Question: :
'''
<div>
<input type='file' name="active_board_data[pictures][]">
<input type='text' name="active_board_data[name][]">
<input type='text' name="active_board_data[description][]">
</div>
<div>
<input type='file' name="active_board_data[pictures][]">
<input type='text' name="active_board_data[name][]">
<input type='text' name="active_board_data[description][]">
</div>
<div>
<input type='file' name="active_board_data[pictures][]">
<input type='text' name="active_board_data[name][]">
<input type='text' name="active_board_data[description][]">
</div>
'''
After Submitting it 'var_dump($_POST['active_board_data']);' shows
'''
array (size=3)
'name_description_input' =>
array (size=3)
0 => string '' (length=0)
1 => string '<p>sdfv</p>' (length=11)
2 => string '' (length=0)
'relevant_details_description_input' =>
array (size=3)
0 => string '<p>dsrvsd</p>' (length=13)
1 => string '' (length=0)
2 => string '<p>sdfvr</p>' (length=12)
'pictures' =>
array (size=1)
0 => string '' (length=0)
'''
And 'var_dump($_FILES['active_board_data']);' shows
'''
array (size=5)
'name' =>
array (size=1)
'pictures' =>
array (size=3)
0 => string 'active_trustees_26-Oct-2014__08_10_00__25408.jpg' (length=48)
1 => string 'active_trustees_26-Oct-2014__08_10_18__7037.jpg' (length=47)
2 => string 'active_trustees_26-Oct-2014__08_10_18__3779.jpg' (length=47)
'type' =>
array (size=1)
'pictures' =>
array (size=3)
0 => string 'image/jpeg' (length=10)
1 => string 'image/jpeg' (length=10)
2 => string 'image/jpeg' (length=10)
'tmp_name' =>
array (size=1)
'pictures' =>
array (size=3)
0 => string 'C:\wamp mp\php128F.tmp' (length=23)
1 => string 'C:\wamp mp\php12A0.tmp' (length=23)
2 => string 'C:\wamp mp\php12B0.tmp' (length=23)
'error' =>
array (size=1)
'pictures' =>
array (size=3)
0 => int 0
1 => int 0
2 => int 0
'size' =>
array (size=1)
'pictures' =>
array (size=3)
0 => int 49543
1 => int 52657
2 => int 29884
'''
Is this the correct way to have have both file and text on same array in php after form submission? Or should I have to change the markup? I am creating the dynamically. PLEASE HELP.Thanks in advance.
Here is a picture of form to submit:

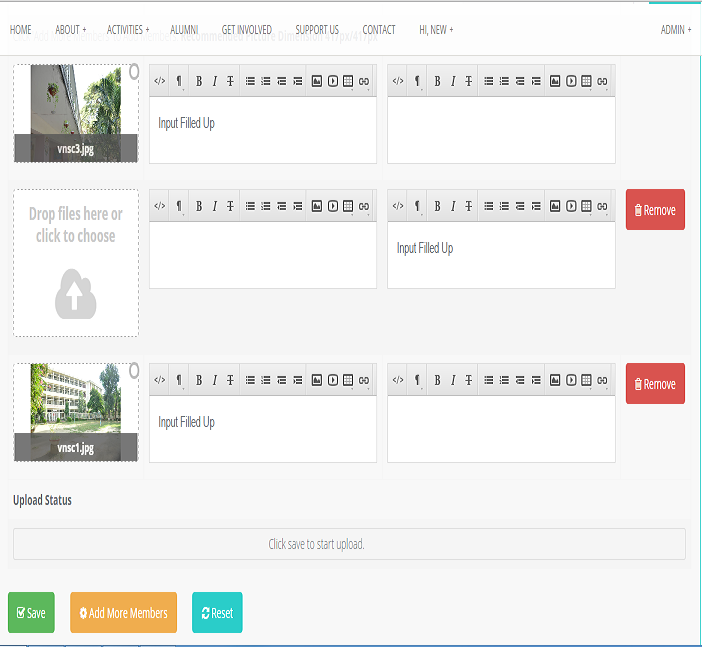
Answer: You can still access both at the same time, but instead of using a 'foreach' structure, you would use a 'for' structure, something like this:
'''
$szFiles = sizeof ($_FILES['active_board_data']['name']['pictures']);
for ($i=0; $i<$szFiles; $i++)
{
$file_name = $_FILES['active_board_data']['name']['pictures'][$i];
$name = $_POST['active_board_data']['name'][$i];
$description = $_POST['active_board_data']['description'][$i];
}
'''
An aside: To me, the best part of a framework is using some of it's helper functionality, like the CI file uploader helper system: <URL>.